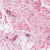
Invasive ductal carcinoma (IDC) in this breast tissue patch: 0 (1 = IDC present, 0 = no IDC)